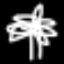
Label: palm tree